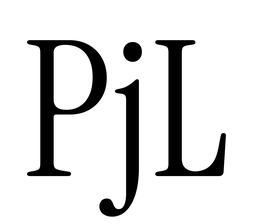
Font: InstrumentSerif-Regular